Interaction volume radius: 5 \u00c5
Interaction volume height: 20 \u00c5
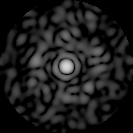
Disorder parameter: 0.8161